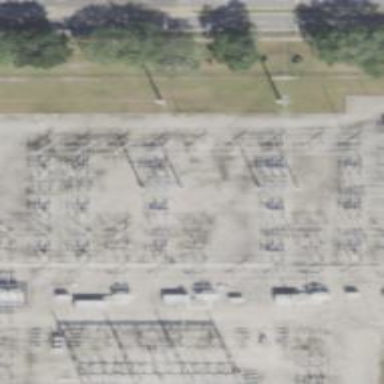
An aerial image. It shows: Switch used for power control.